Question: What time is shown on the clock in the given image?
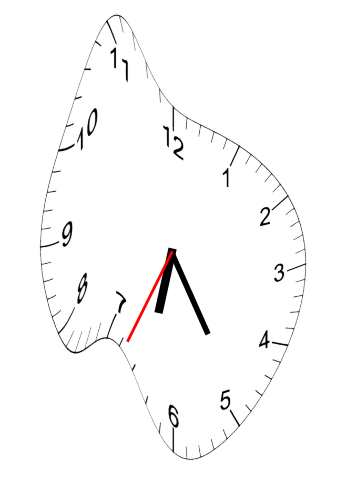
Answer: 06:24:34